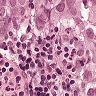
Metastatic tissue present: yes